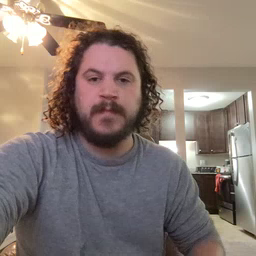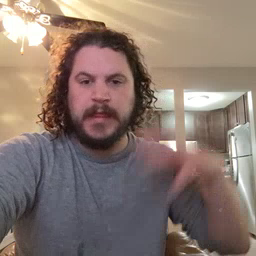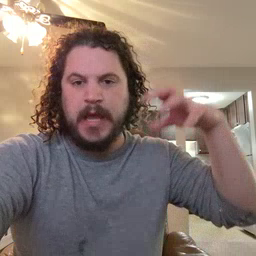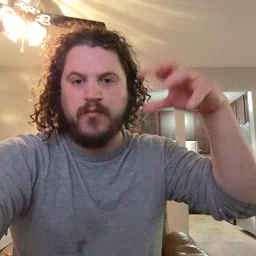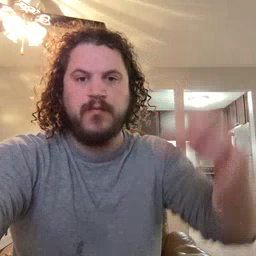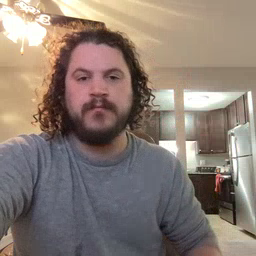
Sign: cloud